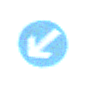
Verkehrszeichen: VorgeschriebeneVorbeifahrtLinks
Umgebung: Outdoor, Nature
Tageszeit: SunriseSunset
Wetter: Clear
Licht: Natural
Jahreszeit: NotSpecified
Kontrast: HighContrast